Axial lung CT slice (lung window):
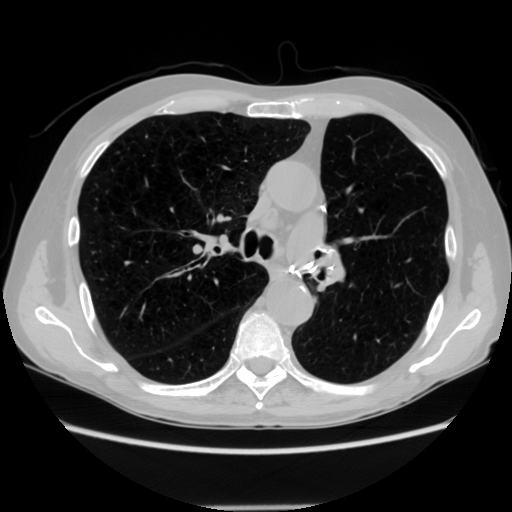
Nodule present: no